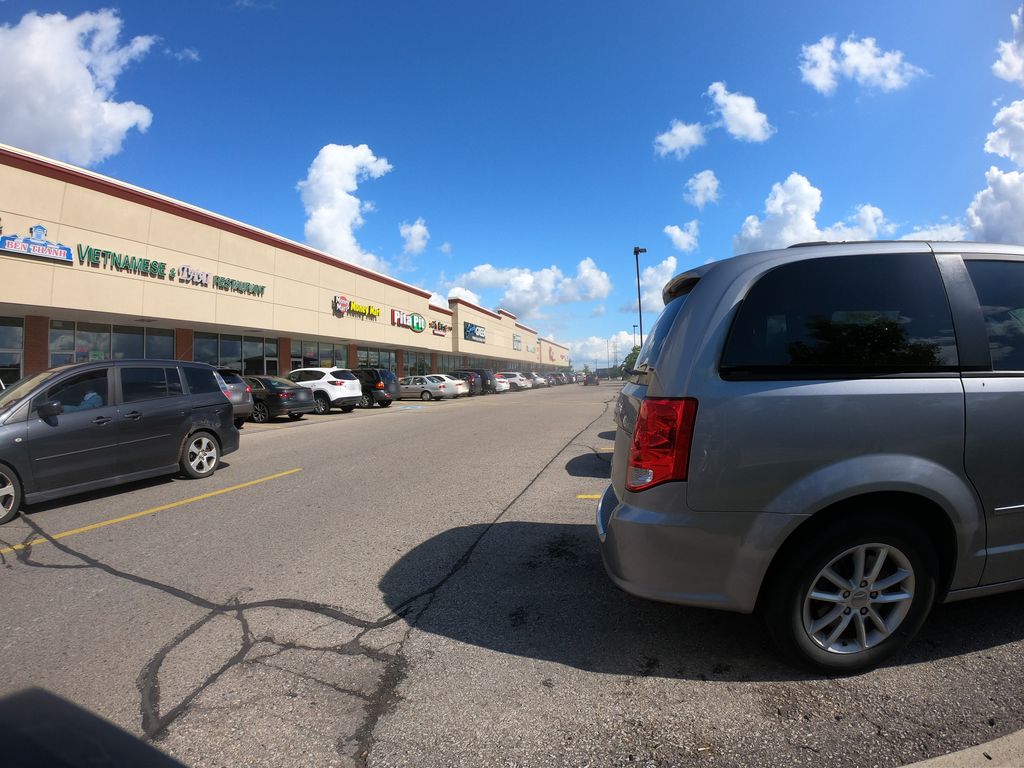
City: kitchener-waterloo